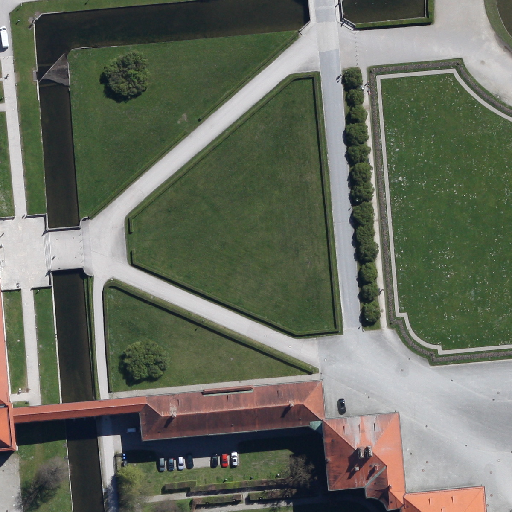
Referring expression: vehicle